Question: I'm a pretty experienced 'Eclipse' user, and just moved to 'IntelliJ Idea' (or at least, trying to).
In 'Eclipse' I'm used to "" feature of Projects view. I've just found out that the similar feature in 'Idea' is called "" (a bit vague, but OK). It highlights the currently opened file in the "Project" view.
Our project consists of approximately 30 Maven modules, so I'd like to find out, whether there is the same option for "Maven Projects" view. I checked the Maven options, but couldn't find anything like that.
to see what I mean, take a look at this screenshot:

view is successfully synchronized, when I edit pom.xml of project, but the selection in still highlights the pom.xml of previous project.
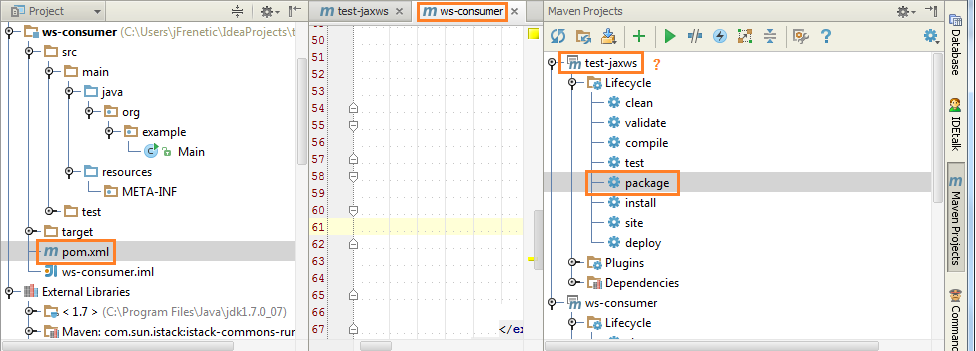
Answer: I believe there's no such feature. You can create a new Enhancement Request <URL>.
You can jump to the relevant project manually using 'Select Target' feature - and then 'Maven Projects'.